Question: I'm trying to understand what makes '<button>' tag to position text right in the center of the element by default. Horizontal alignment is controlled by the 'text-align: center'. What controls the vertical alignment?
Here is the fiddle to play with: <URL>
Here is Chrome default stylesheets for '<button>'. Can't see what makes it vertically aligned.

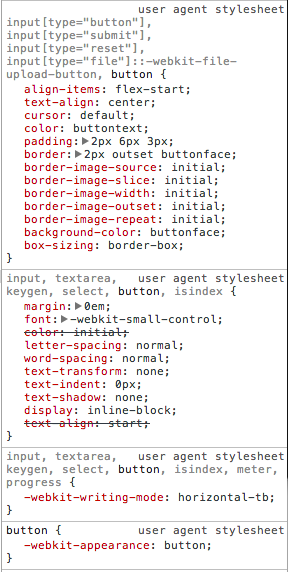
Answer: This question intrigued me so I began to investigate. To cut a long story short, in chrome at least, 'display: -webkit-box;' is applied to button elements. I had to install a developer plugin to see it. i have copy and pasted the styling and applied it to a div. A JSfiddle shows the results
Example <URL>
'''
div {
text-align: center;
color: buttontext;
border: 2px outset buttonface;
background-color: buttonface;
font: -webkit-small-control;
-webkit-appearance: button;
display: -webkit-box;
-webkit-box-pack: center;
-webkit-box-align: center;
}
'''